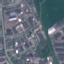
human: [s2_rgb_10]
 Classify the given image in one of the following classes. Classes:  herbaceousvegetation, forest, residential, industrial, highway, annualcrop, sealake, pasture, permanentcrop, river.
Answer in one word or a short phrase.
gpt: Industrial